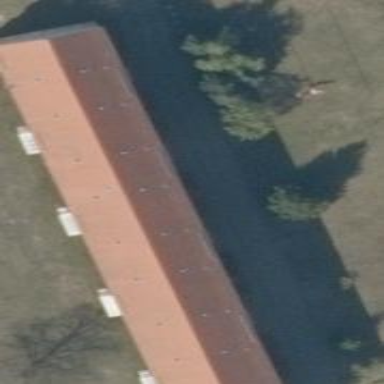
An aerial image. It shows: Gabled building with red roof made of roof tiles oriented along its length.